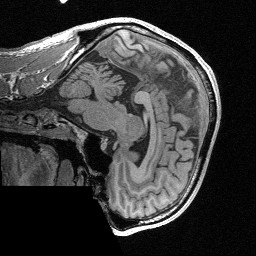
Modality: T1w
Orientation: sagittal
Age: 49
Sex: male